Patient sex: M
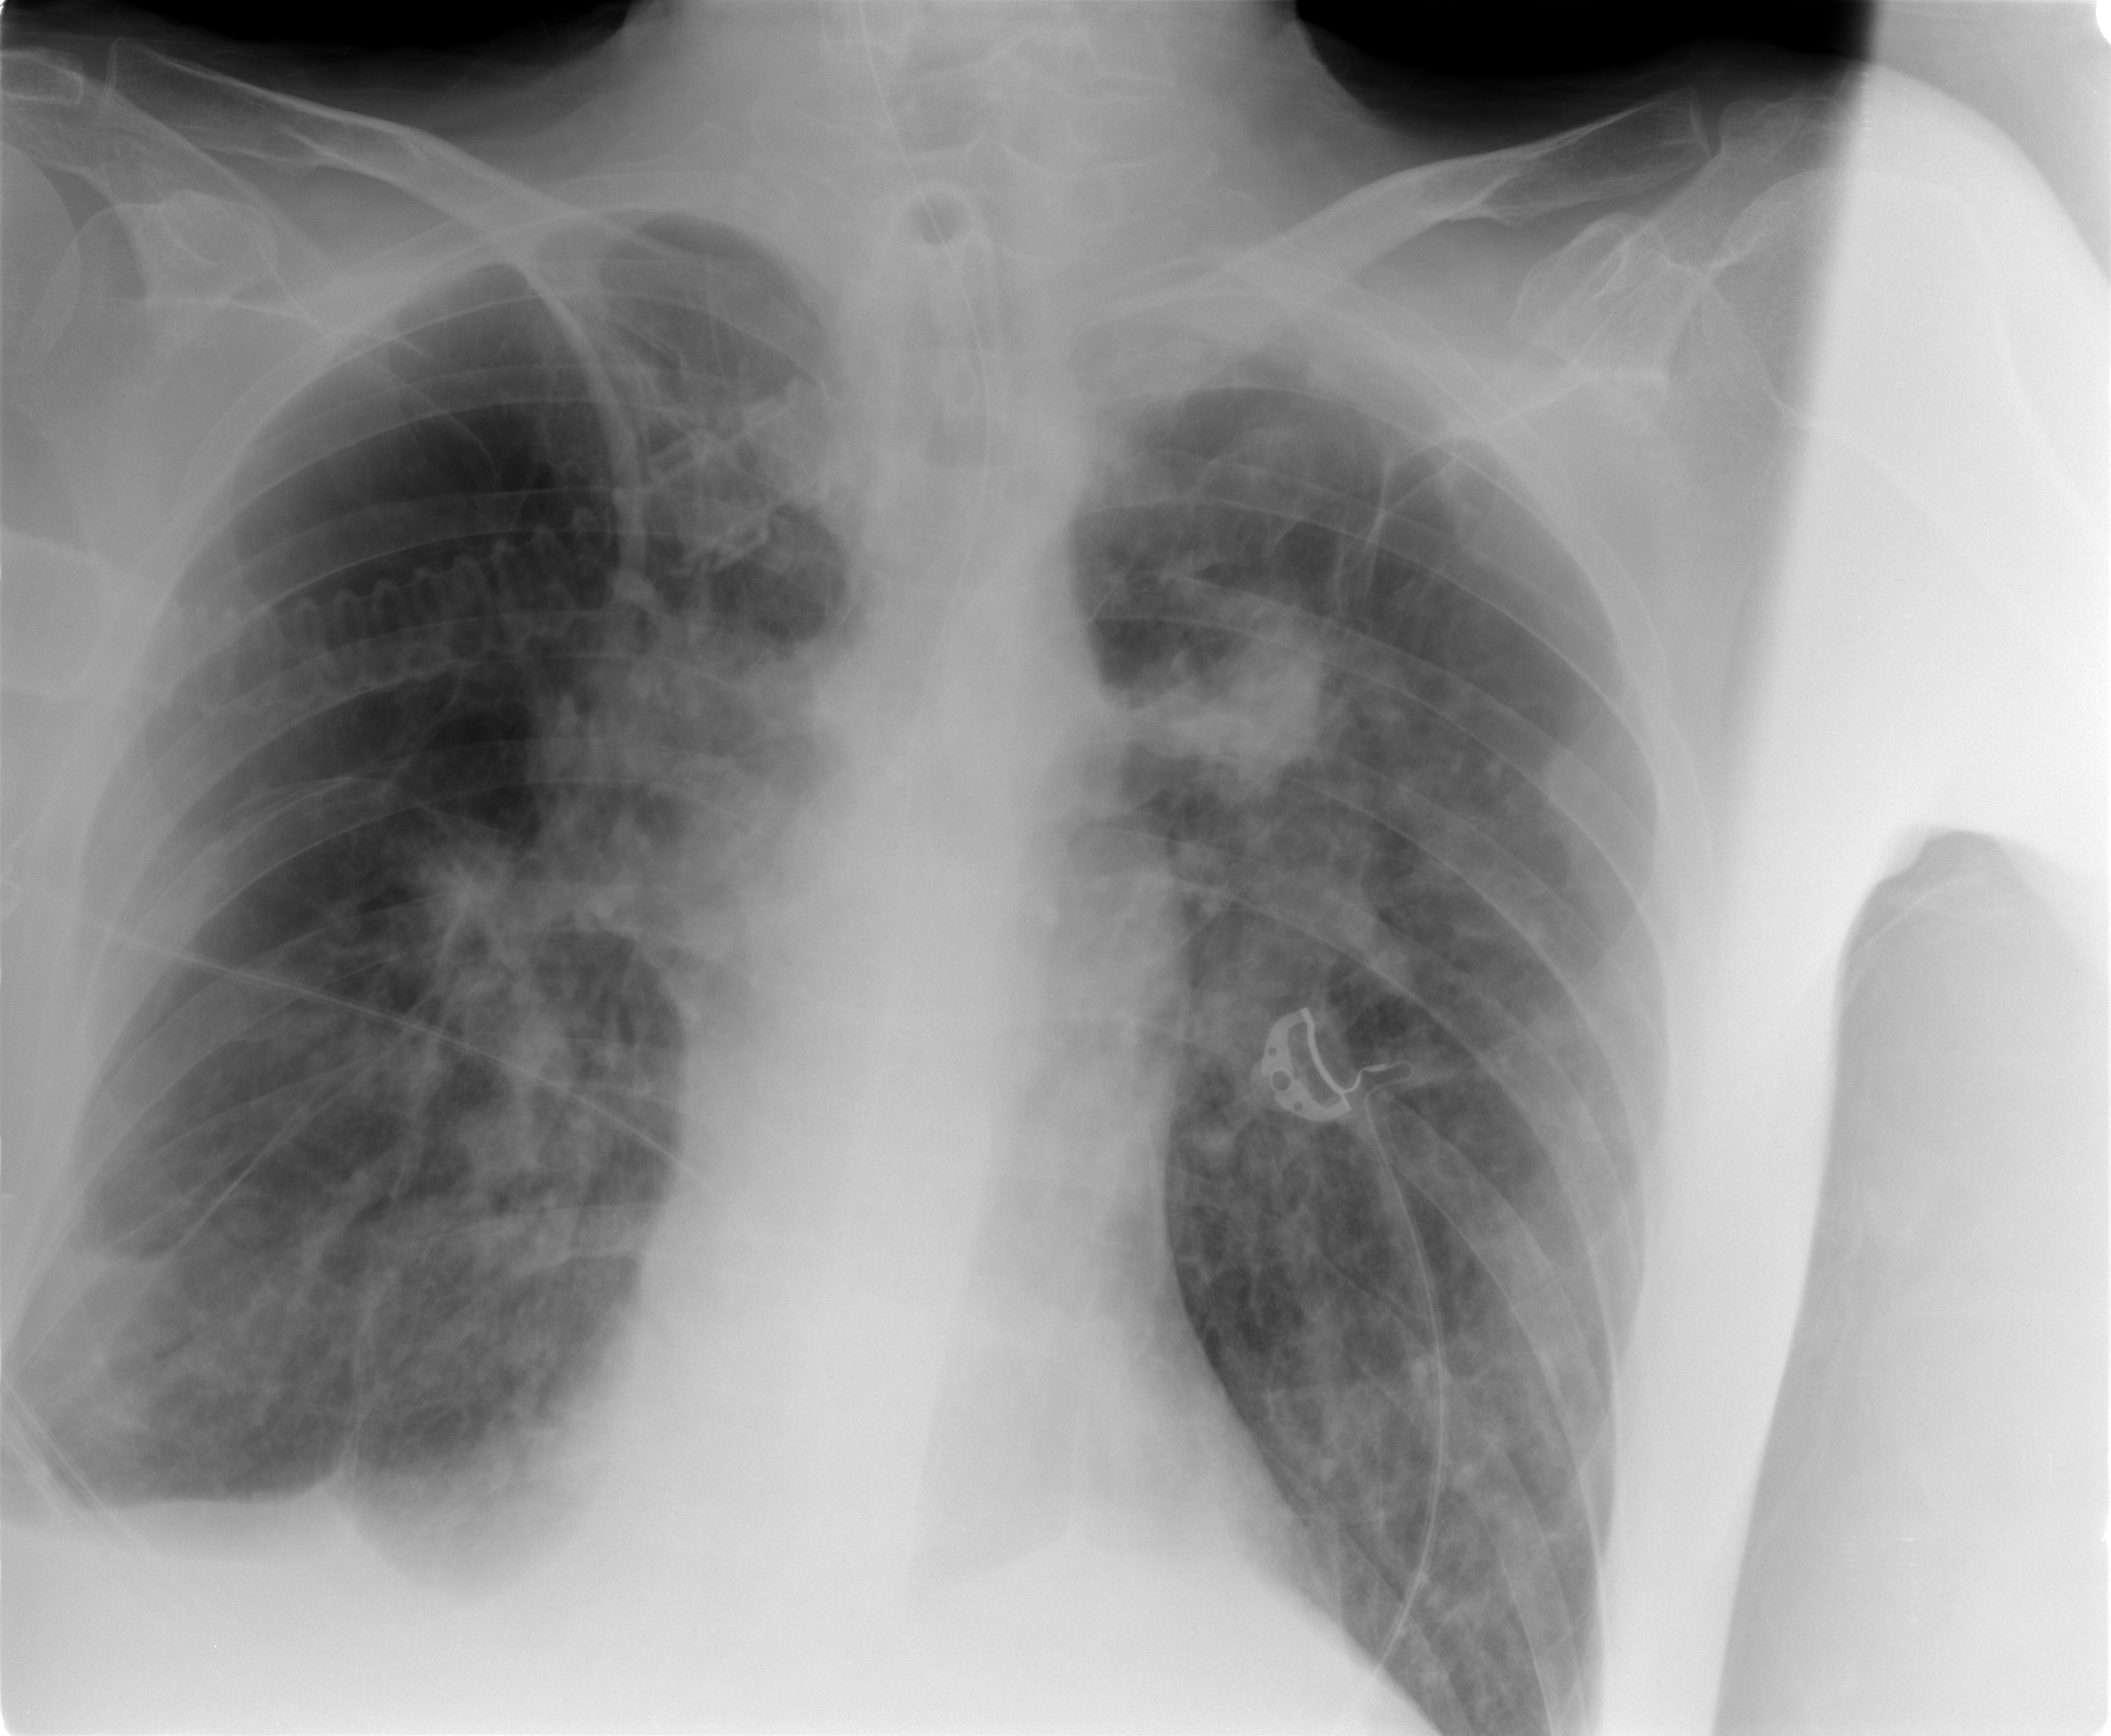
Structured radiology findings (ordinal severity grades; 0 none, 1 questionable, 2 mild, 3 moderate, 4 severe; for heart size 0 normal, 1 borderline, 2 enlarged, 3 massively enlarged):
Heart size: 0
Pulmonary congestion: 2
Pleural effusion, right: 2
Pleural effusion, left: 0
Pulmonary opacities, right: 2
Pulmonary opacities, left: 2
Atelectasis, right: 2
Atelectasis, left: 2